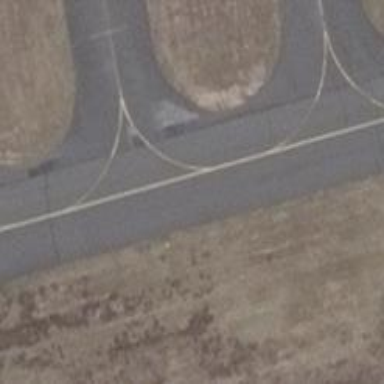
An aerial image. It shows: Taxiway edge marked with aviation lights.